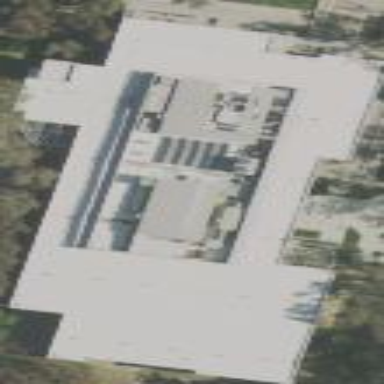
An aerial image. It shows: Government office building.